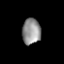
Tissue: lung
Cell type: Epithelial cells
Senescence score: 0.2173
Nuclear area (px): 474
Mean DAPI intensity: 143.97